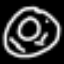
Label: donut